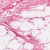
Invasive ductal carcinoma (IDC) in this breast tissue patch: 0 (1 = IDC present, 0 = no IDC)